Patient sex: M
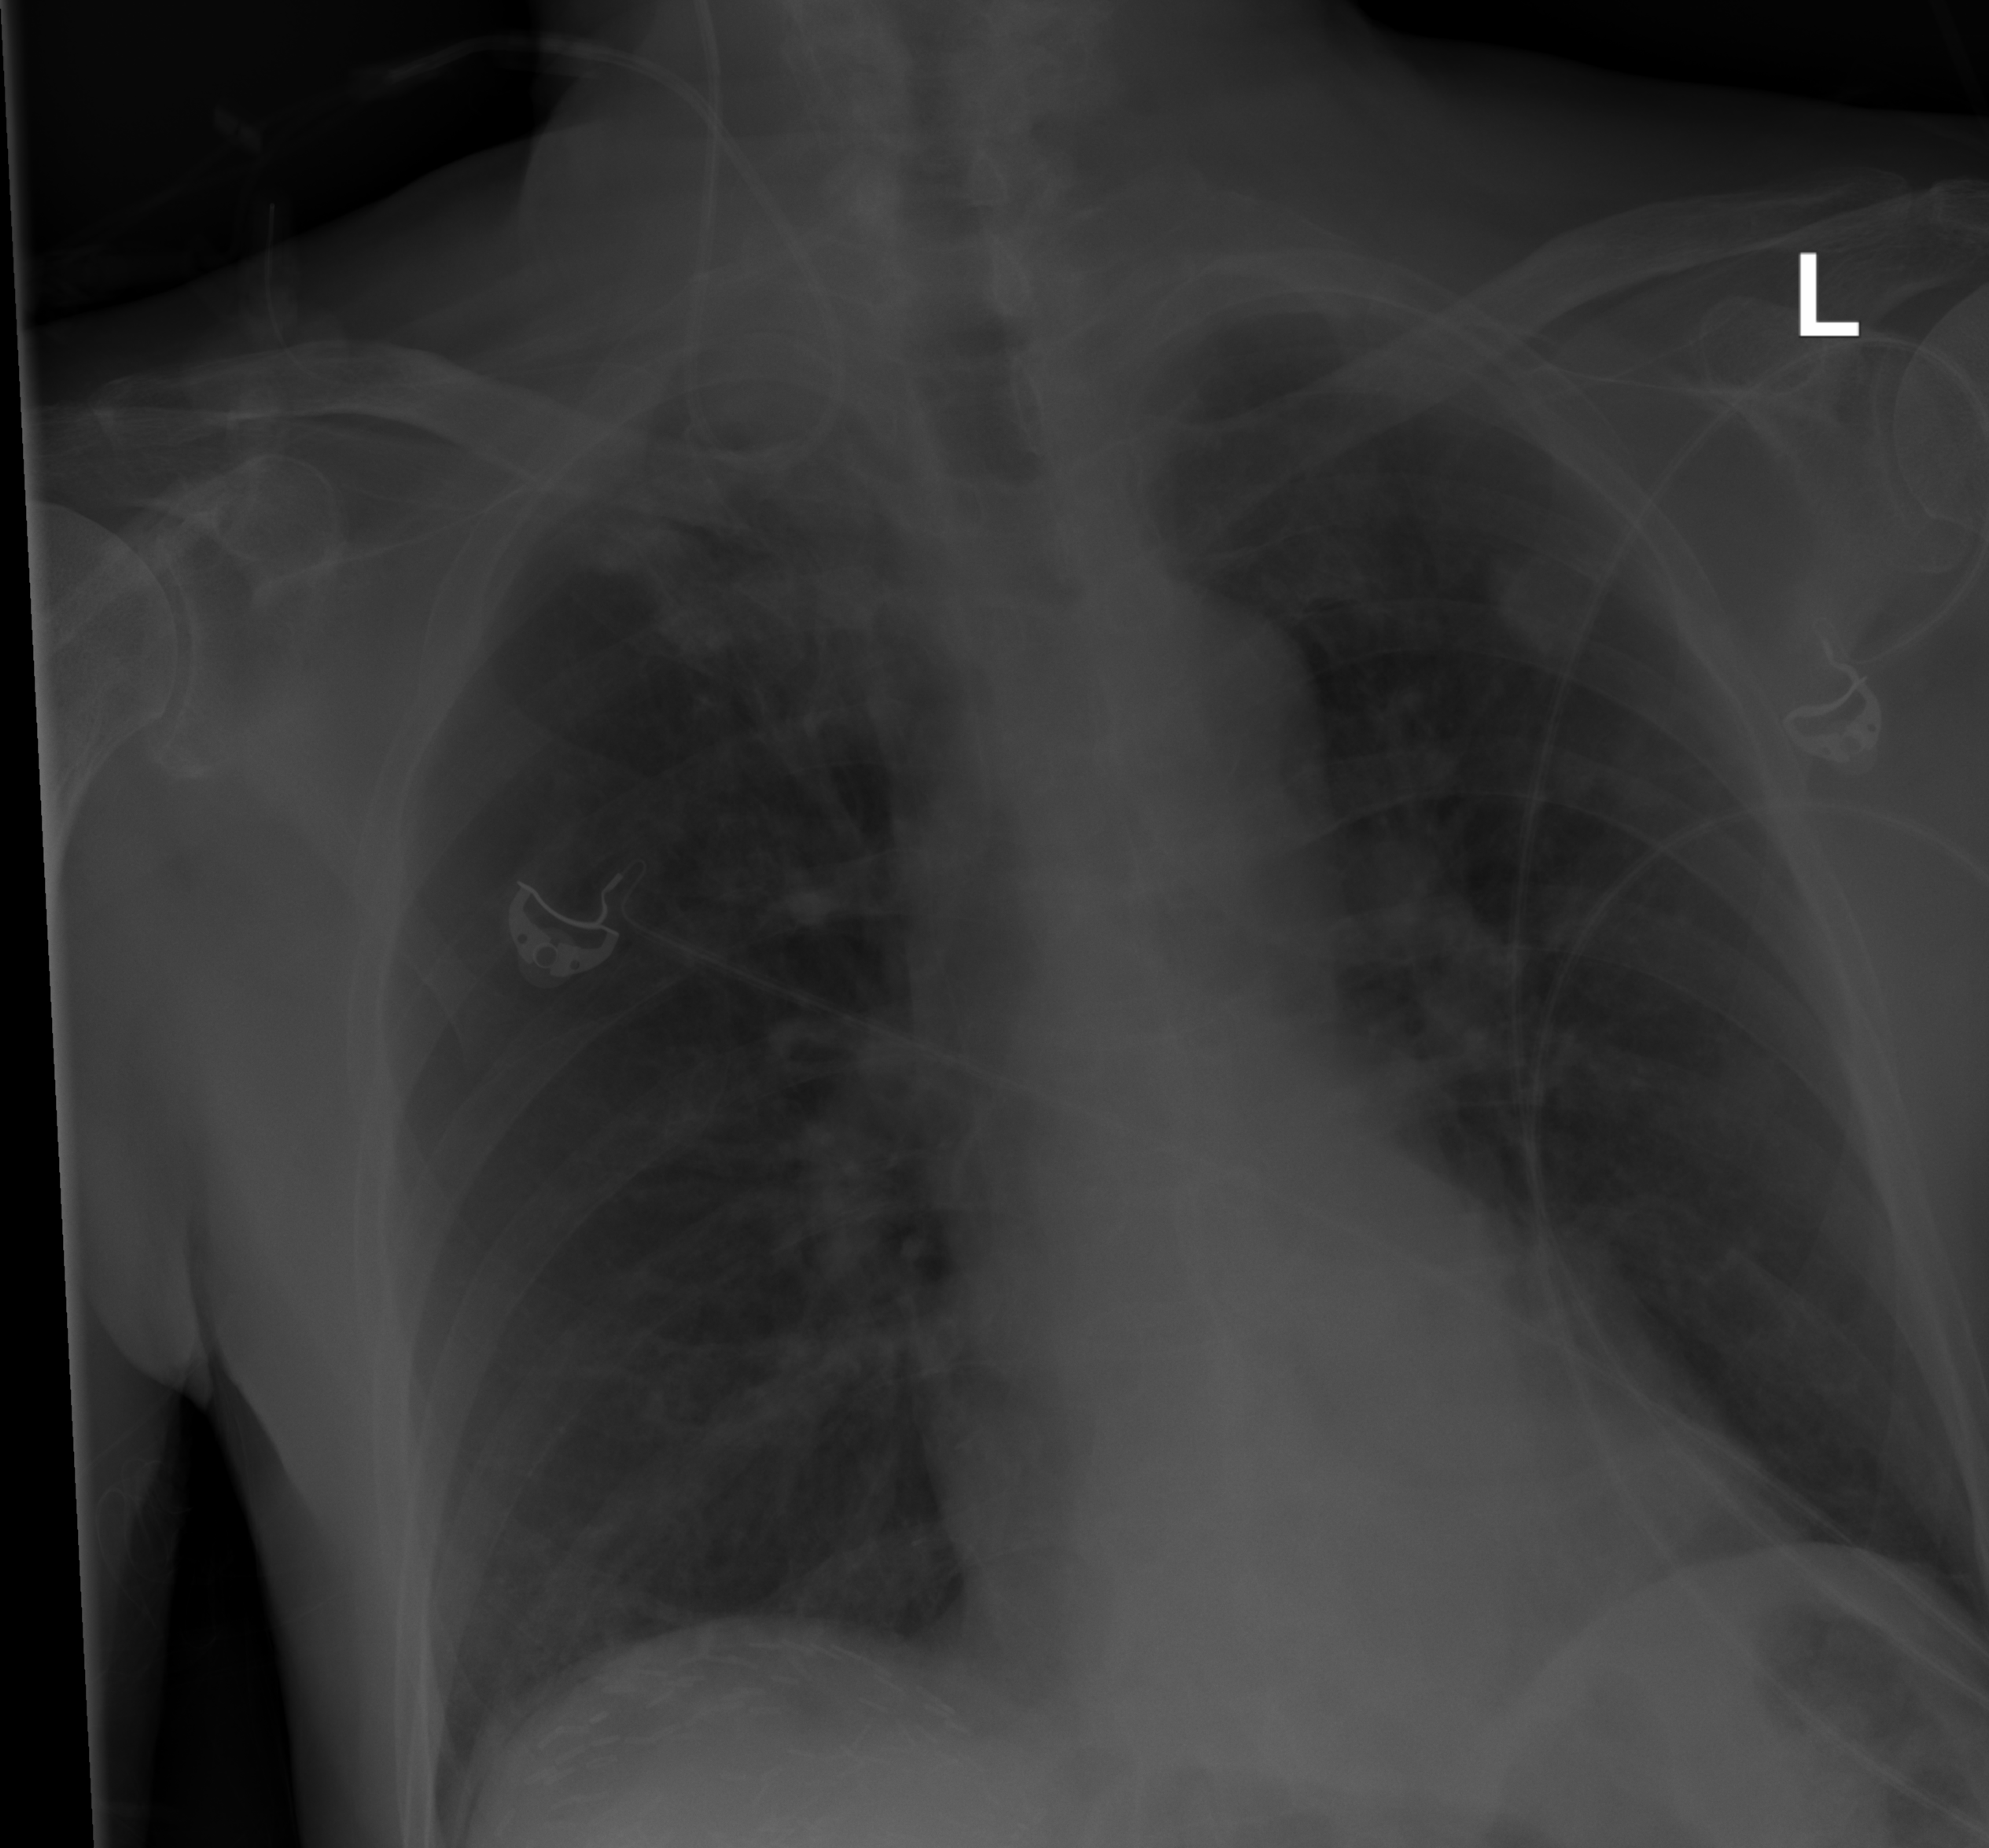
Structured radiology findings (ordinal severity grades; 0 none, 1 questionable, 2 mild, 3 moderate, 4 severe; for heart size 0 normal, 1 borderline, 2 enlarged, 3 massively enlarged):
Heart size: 0
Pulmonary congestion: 0
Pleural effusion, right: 0
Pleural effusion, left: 0
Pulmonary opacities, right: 1
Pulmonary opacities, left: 2
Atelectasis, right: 0
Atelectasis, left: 0